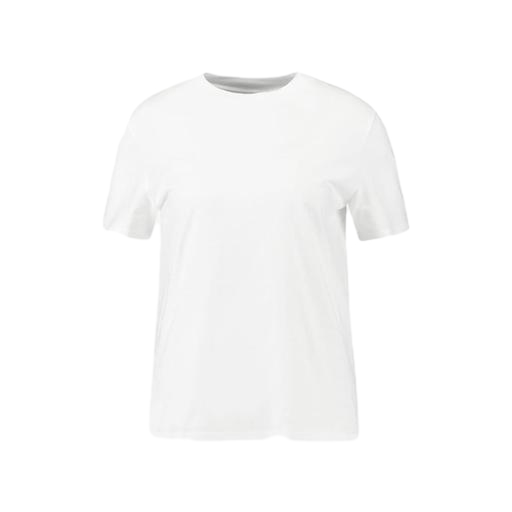
plain white t-shirt, white standard o t shirt, plain white t shirt, white background